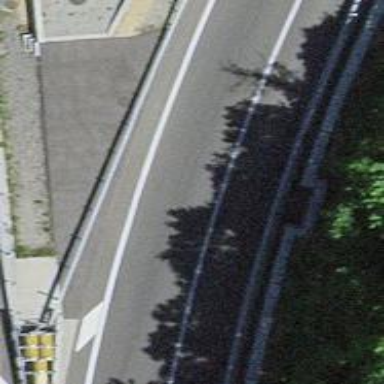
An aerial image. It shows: Asphalt motorway link.